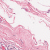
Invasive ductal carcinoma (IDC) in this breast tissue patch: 0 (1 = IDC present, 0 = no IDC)